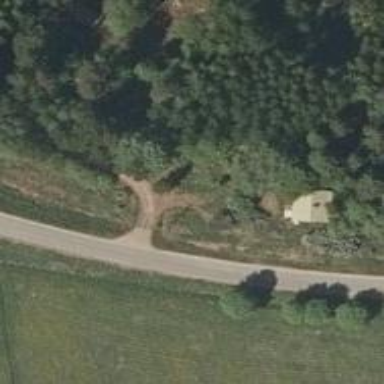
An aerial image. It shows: Driveway.